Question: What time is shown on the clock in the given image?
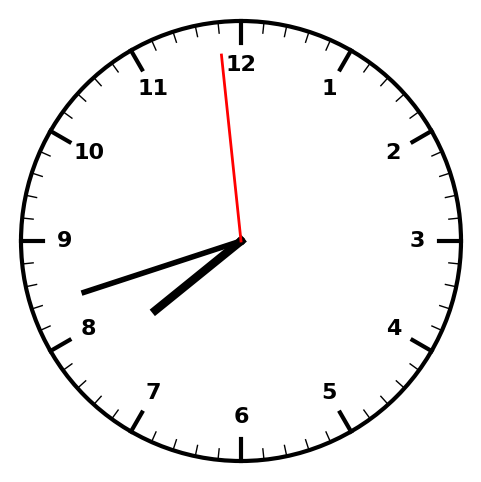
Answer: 07:41:59